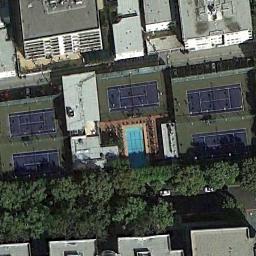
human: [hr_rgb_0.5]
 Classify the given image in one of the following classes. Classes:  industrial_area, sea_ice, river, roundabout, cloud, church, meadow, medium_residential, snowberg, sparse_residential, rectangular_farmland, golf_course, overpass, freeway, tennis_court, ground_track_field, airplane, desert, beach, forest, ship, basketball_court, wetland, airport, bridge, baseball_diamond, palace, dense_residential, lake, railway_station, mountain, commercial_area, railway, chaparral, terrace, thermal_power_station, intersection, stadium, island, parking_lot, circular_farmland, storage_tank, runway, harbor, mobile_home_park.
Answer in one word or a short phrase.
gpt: tennis_court